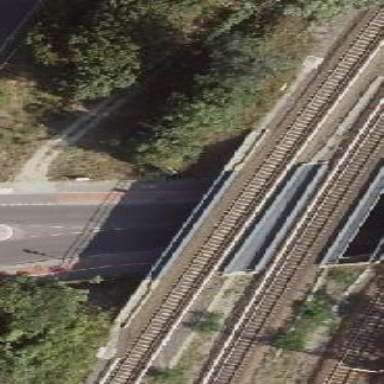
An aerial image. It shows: Bridge with beam structure.